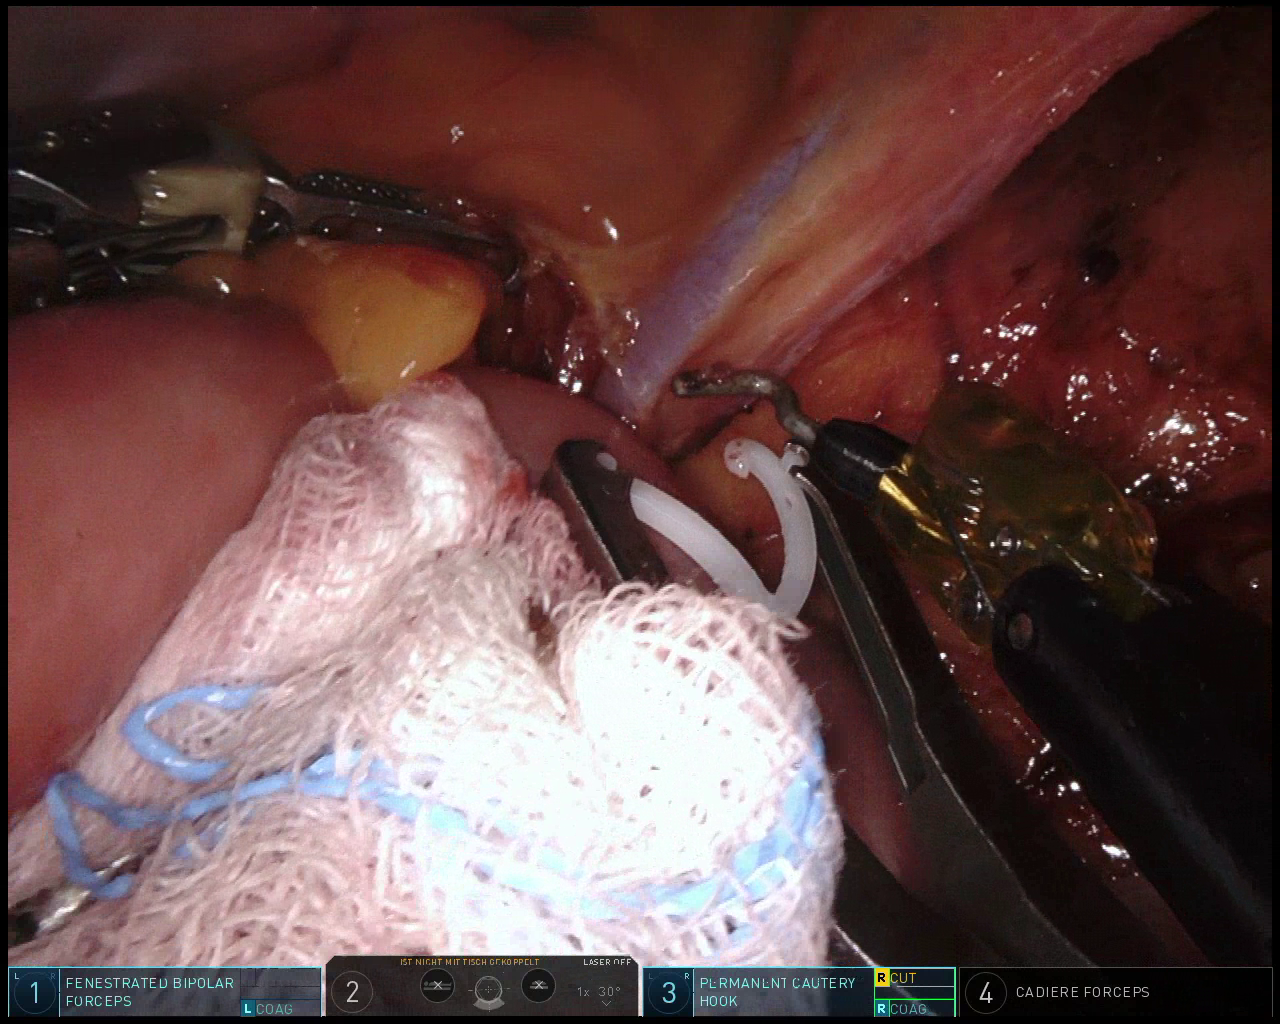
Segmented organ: small_intestine
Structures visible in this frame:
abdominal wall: no
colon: yes
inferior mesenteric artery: no
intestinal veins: yes
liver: no
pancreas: no
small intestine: yes
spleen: no
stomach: no
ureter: no
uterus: no
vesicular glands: no